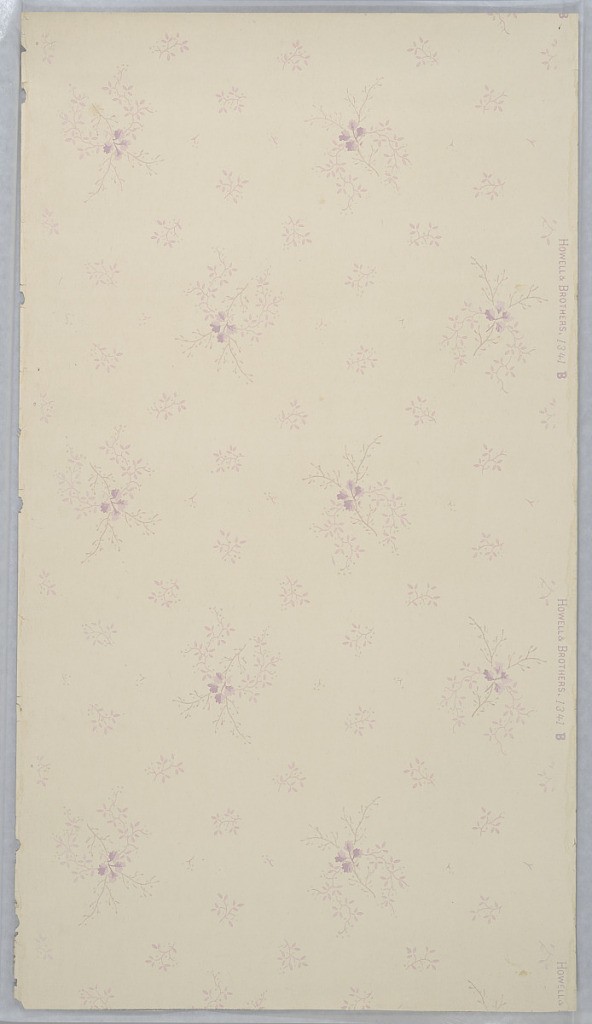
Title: Ceiling paper
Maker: Howell and Brothers, 1835 – 1900
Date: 1905–1915
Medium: Machine-printed paper, liquid mica
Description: Sprigs of pink flowers surrounded by smaller pink sprigs, printed on white ground.